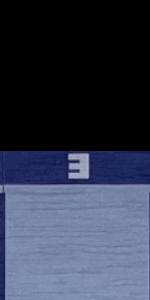
Label: Empty